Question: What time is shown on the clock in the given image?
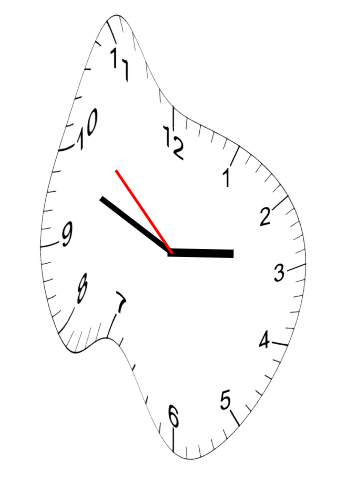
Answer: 02:48:52